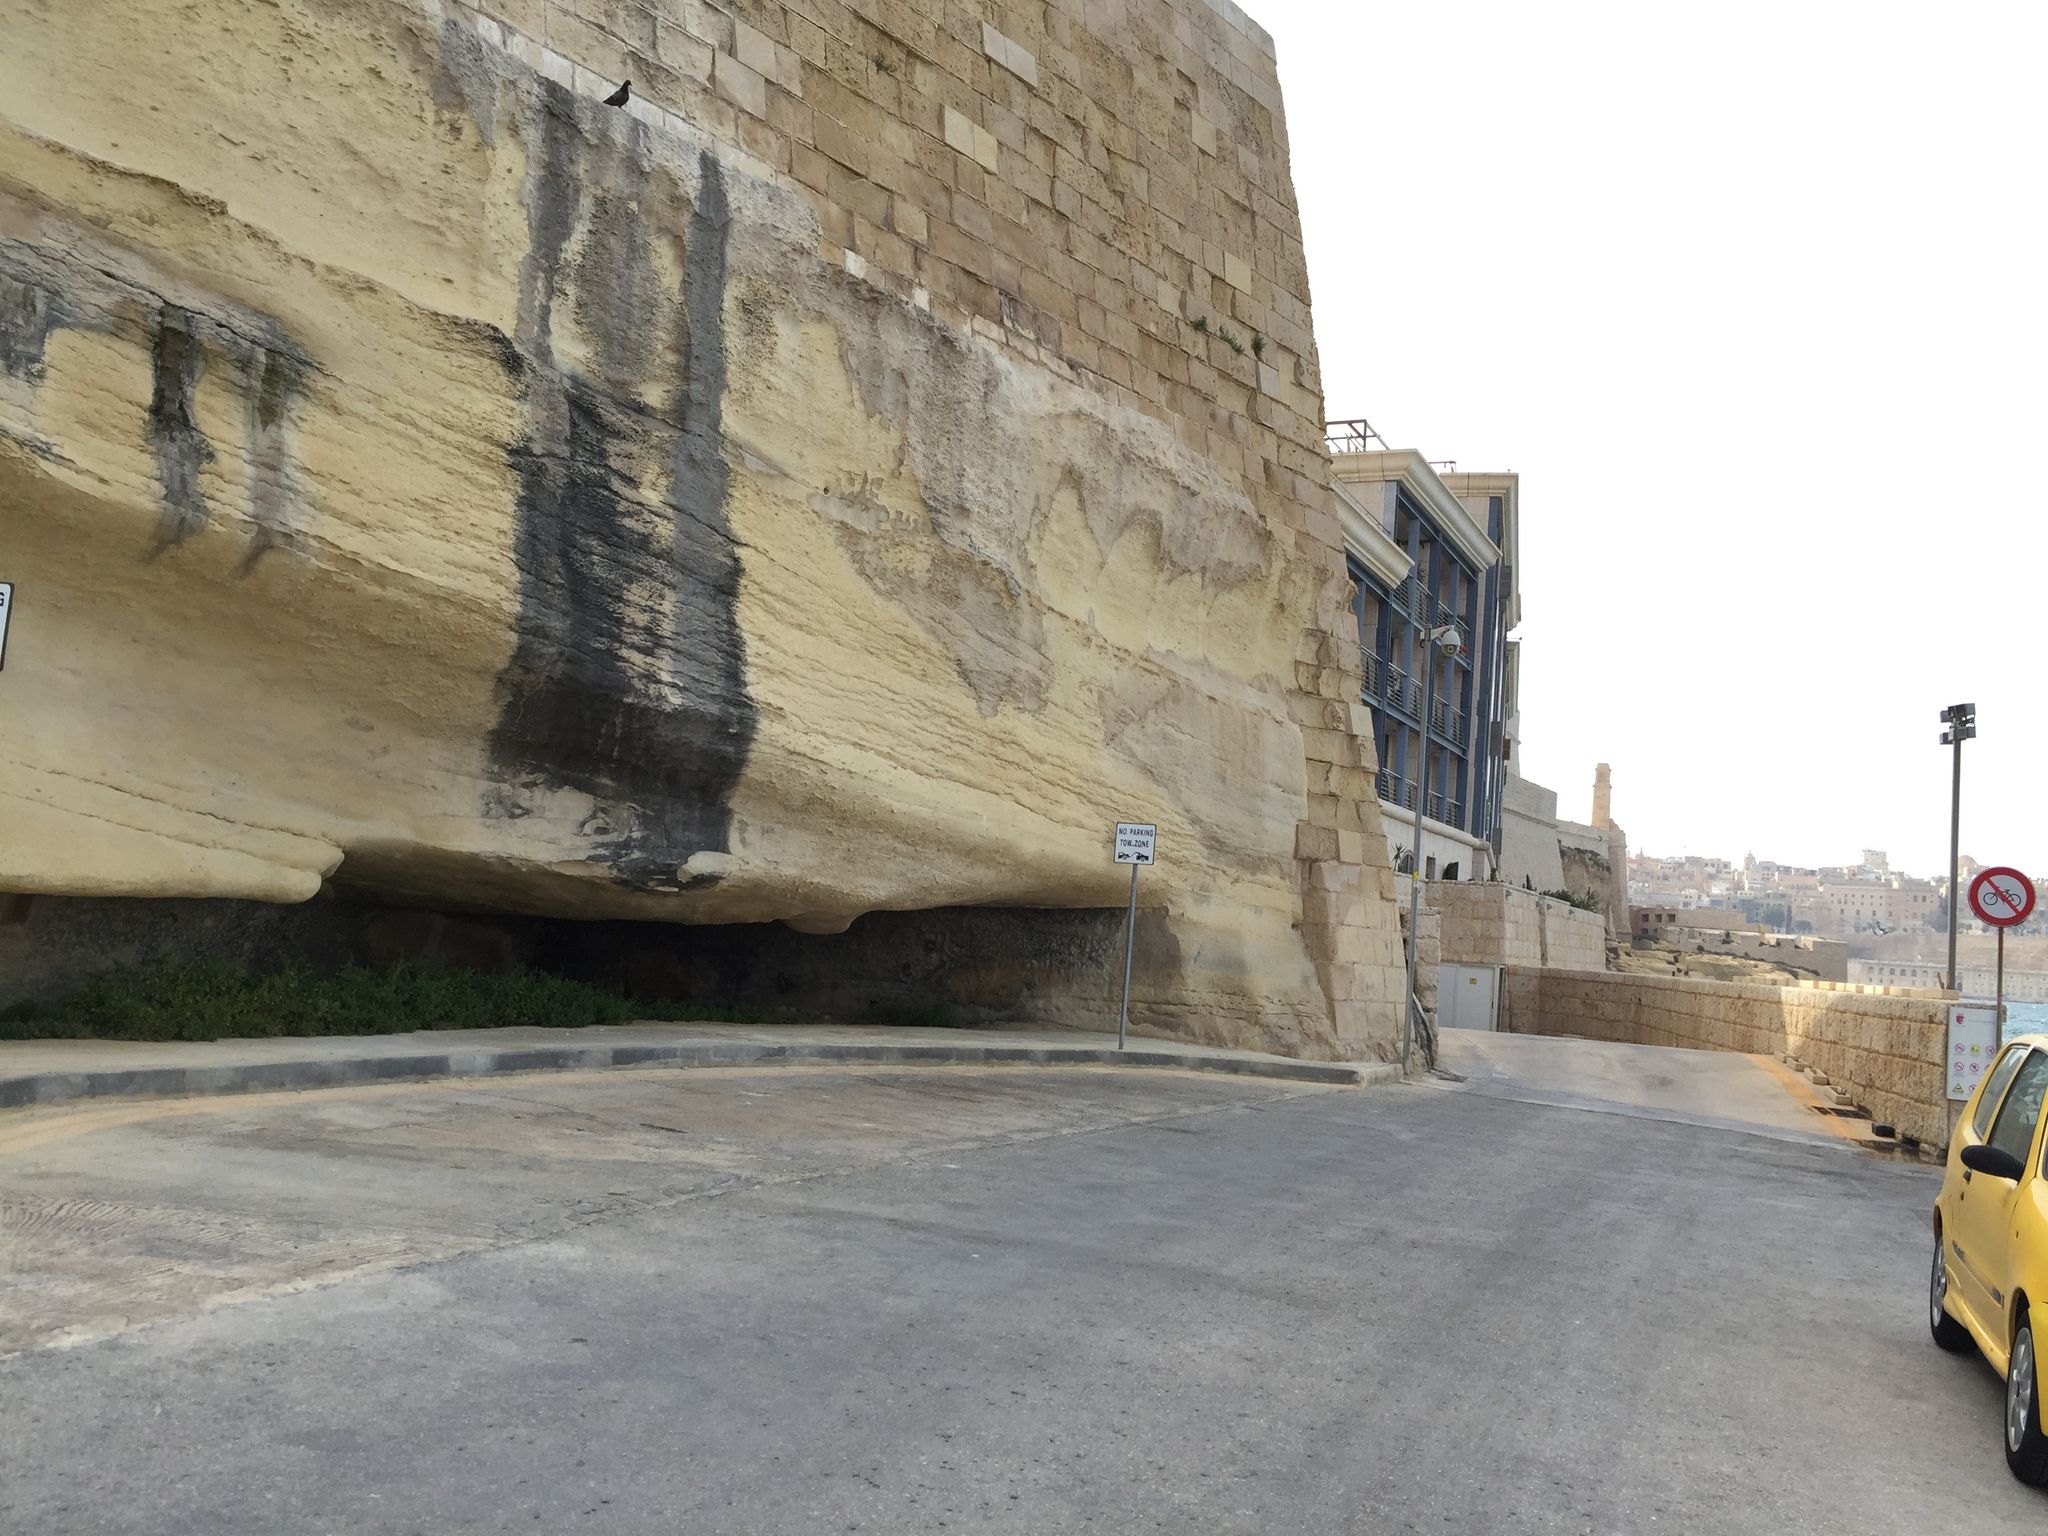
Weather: clear
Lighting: day
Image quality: good
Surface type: walking surface
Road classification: unclassified, footway
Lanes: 1.0
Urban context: urban centre
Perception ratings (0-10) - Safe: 1.6, Lively: 3.73, Beautiful: 4.3, Boring: 7.15, Depressing: 6.59, Wealthy: 4.2